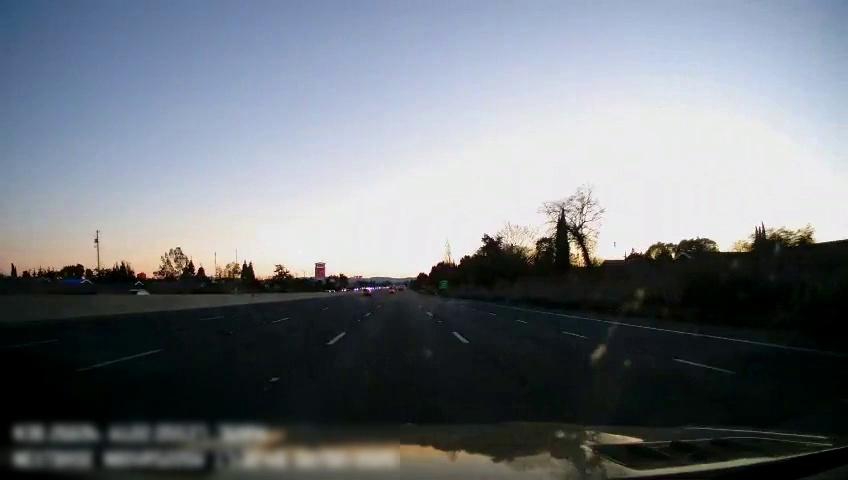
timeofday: Day
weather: Sunny
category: Drivable Space
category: Vehicles | Car
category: Lanes | Current Lane
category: Lanes | Alternate Lane
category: Lanes | Alternate Lane
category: Lanes | Current Lane
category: Lanes | Alternate Lane
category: Lanes | Alternate Lane